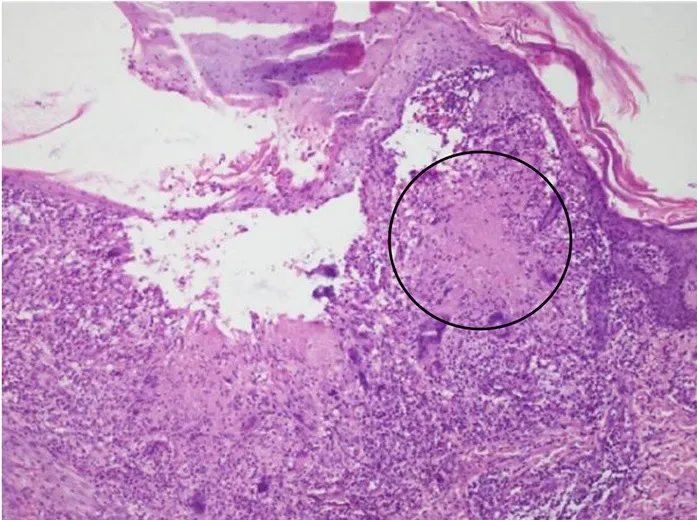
Biopsy taken from the left leg ulceration also showing granulomas (circle).
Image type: pathology (h&e)